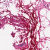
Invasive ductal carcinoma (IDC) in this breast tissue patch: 0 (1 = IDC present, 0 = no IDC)